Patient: sex M, age 60
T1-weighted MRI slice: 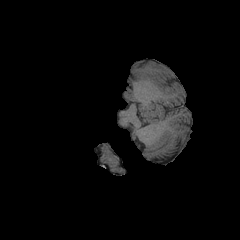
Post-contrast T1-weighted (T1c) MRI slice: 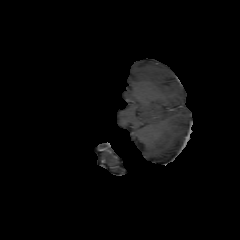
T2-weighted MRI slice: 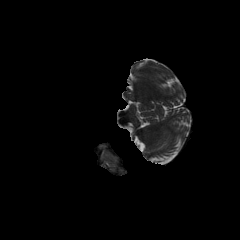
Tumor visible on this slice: no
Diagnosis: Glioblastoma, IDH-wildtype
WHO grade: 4